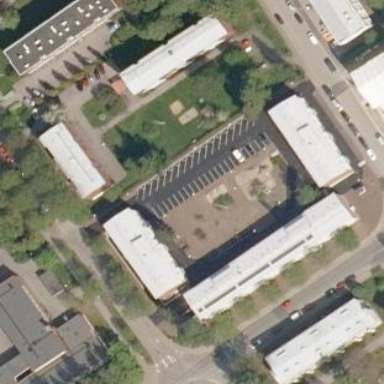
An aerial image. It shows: Parking area.